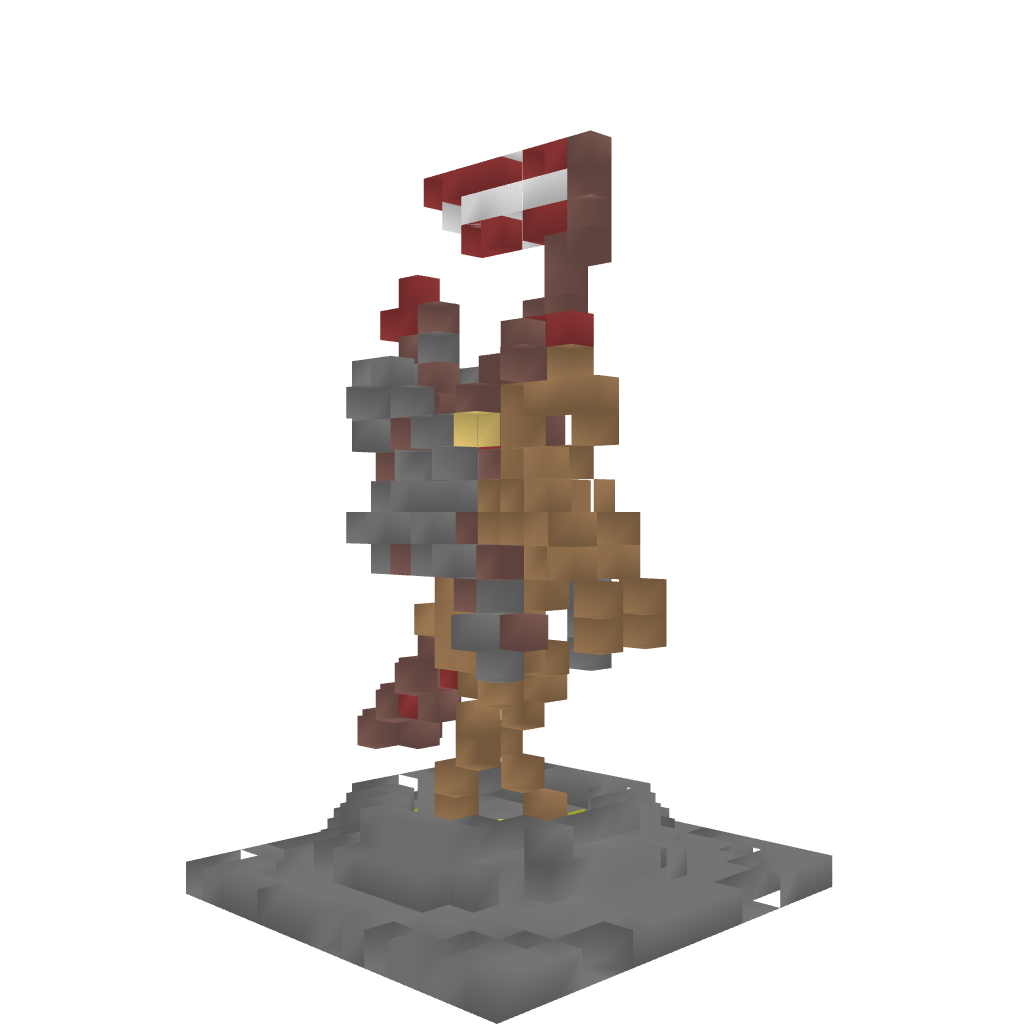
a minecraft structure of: Knight and horse statue very high quality